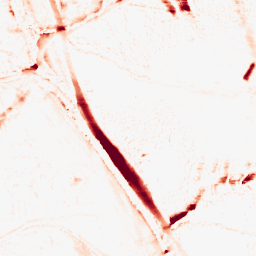
Category: morphological
Decomposition family: morphological_ellipse
Decomposition parameters: operation: opening
width: 10
height: 20
Upsampling method: linear_exact
Upsampling parameters: scale: 4
Upsampling scale: 4